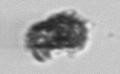
Label: Syracosphaera_pulchra